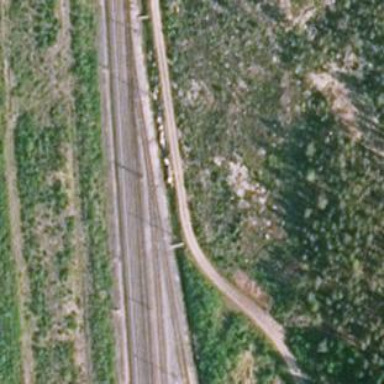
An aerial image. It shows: Wedge used for railway derailment.